Question: I've been trying to add a column to a database. I started using <URL>, but need to add another field in the table in the database called 'network'. I edited the code in a couple of places to do so. Registration works, but logging in does not.
I keep getting the error described in the title, along with a bunch of others:

I have been looking through some of the answers on StackOverflow and have tried as many as I could. I have deleted my database and my table and created it anew. I am using WAMP, so to restart from scratch, I uninstalled and reinstalled WAMP. I also uninstalled WAMP again and switched to XAMPP, but the problem stayed. The error won't go away. What else could it be? (Just to be clear, I am now using WAMP again.)
Please let me know if you need any more code. Thank you so much in advance for your help.
Here are the php files, in WAMP's 'www' folder, in my taxi_login_api folder:
'''
<?php
if (isset($_POST['tag']) && $_POST['tag'] != '') {
// get tag
$tag = $_POST['tag'];
// include db handler
require_once 'include/DB_Functions.php';
$db = new DB_Functions();
// response Array
$response = array("tag" => $tag, "success" => 0, "error" => 0);
// check for tag type
if ($tag == 'login') {
// Request type is check Login
$email = $_POST['email'];
$password = $_POST['password'];
// check for user
$user = $db->getUserByEmailAndPassword($email, $password);
if ($user != false) {
// user found
// echo json with success = 1
$response["success"] = 1;
$response["uid"] = $user["unique_id"];
$response["user"]["name"] = $user["name"];
$response["user"]["email"] = $user["email"];
$response["user"]["network"] = $user["network"];
$response["user"]["created_at"] = $user["created_at"];
$response["user"]["updated_at"] = $user["updated_at"];
echo json_encode($response);
} else {
// user not found
// echo json with error = 1
$response["error"] = 1;
$response["error_msg"] = "Incorrect email or password!";
echo json_encode($response);
}
} else if ($tag == 'register') {
// Request type is Register new user
$name = $_POST['name'];
$email = $_POST['email'];
$network = $_POST['network'];
$password = $_POST['password'];
// check if user is already existed
if ($db->isUserExisted($email)) {
// user is already existed - error response
$response["error"] = 2;
$response["error_msg"] = "User already existed";
echo json_encode($response);
} else {
// store user
$user = $db->storeUser($name, $email, $network, $password);
if ($user) {
// user stored successfully
$response["success"] = 1;
$response["uid"] = $user["unique_id"];
$response["user"]["name"] = $user["name"];
$response["user"]["email"] = $user["email"];
$response["user"]["network"] = $user["network"];
$response["user"]["created_at"] = $user["created_at"];
$response["user"]["updated_at"] = $user["updated_at"];
echo json_encode($response);
} else {
// user failed to store
$response["error"] = 1;
$response["error_msg"] = "Error occured in Registartion";
echo json_encode($response);
}
}
} else {
echo "Invalid Request";
}
} else {
echo "Access Denied";
}
?>
'''
www/taxi_login_api/include/DB_Functions.php:
'''
<?php
class DB_Functions {
private $db;
//put your code here
// constructor
function __construct() {
require_once 'DB_Connect.php';
// connecting to database
$this->db = new DB_Connect();
$this->db->connect();
}
// destructor
function __destruct() {
}
/**
* Storing new user
* returns user details
*/
public function storeUser($name, $email, $network, $password) {
$uuid = uniqid('', true);
$hash = $this->hashSSHA($password);
$encrypted_password = $hash["encrypted"]; // encrypted password
$salt = $hash["salt"]; // salt
$result = mysql_query("INSERT INTO users(unique_id, name, email, network, encrypted_password, salt, created_at) VALUES('$uuid', '$name', '$email', '$network', '$encrypted_password', '$salt', NOW())");
// check for successful store
if ($result) {
// get user details
$uid = mysql_insert_id(); // last inserted id
$result = mysql_query("SELECT * FROM users WHERE uid = $uid");
// return user details
return mysql_fetch_array($result);
} else {
return false;
}
}
/**
* Get user by email and password
*/
public function getUserByEmailAndPassword($email, $password) {
$result = mysql_query("SELECT * FROM users WHERE email = '$email'") or die(mysql_error());
// check for result
$no_of_rows = mysql_num_rows($result);
if ($no_of_rows > 0) {
$result = mysql_fetch_array($result);
$salt = $result['salt'];
$encrypted_password = $result['encrypted_password'];
$hash = $this->checkhashSSHA($salt, $password);
// check for password equality
if ($encrypted_password == $hash) {
// user authentication details are correct
return $result;
}
} else {
// user not found
return false;
}
}
/**
* Check user is existed or not
*/
public function isUserExisted($email) {
$result = mysql_query("SELECT email from users WHERE email = '$email'");
$no_of_rows = mysql_num_rows($result);
if ($no_of_rows > 0) {
// user existed
return true;
} else {
// user not existed
return false;
}
}
/**
* Encrypting password
* @param password
* returns salt and encrypted password
*/
public function hashSSHA($password) {
$salt = sha1(rand());
$salt = substr($salt, 0, 10);
$encrypted = base64_encode(sha1($password . $salt, true) . $salt);
$hash = array("salt" => $salt, "encrypted" => $encrypted);
return $hash;
}
/**
* Decrypting password
* @param salt, password
* returns hash string
*/
public function checkhashSSHA($salt, $password) {
$hash = base64_encode(sha1($password . $salt, true) . $salt);
return $hash;
}
}
?>
'''
DB_Connect:
'''
<?php
class DB_Connect {
// constructor
function __construct() {
}
// destructor
function __destruct() {
// $this->close();
}
// Connecting to database
public function connect() {
require_once 'include/config.php';
// connecting to mysql
$con = mysql_connect(DB_HOST, DB_USER, DB_PASSWORD);
// selecting database
mysql_select_db(DB_DATABASE);
// return database handler
return $con;
}
// Closing database connection
public function close() {
mysql_close();
}
}
?>
'''
LoginActivity:
'''
public class LoginActivity extends ActionBarActivity
{
private String email;
private String password;
private ActionBar actionBar;
// JSON Response node names
private static String KEY_SUCCESS = "success";
// private static String KEY_ERROR = "error";
// private static String KEY_ERROR_MSG = "error_msg";
private static String KEY_UID = "uid";
private static String KEY_NAME = "name";
private static String KEY_EMAIL = "email";
private static String KEY_NETWORK = "network";
private static String KEY_CREATED_AT = "created_at";
TextView loginErrorMsg;
public void submitLoginFields(View view)
{
Log.v("Testing", "submitLoginFields method");
final EditText emailField = (EditText) findViewById(R.id.emailEditTextLogin);
final EditText passwordField = (EditText) findViewById(R.id.passEditTextLogin);
loginErrorMsg = (TextView) findViewById(R.id.login_error);
email = emailField.getText().toString();
password = passwordField.getText().toString();
Log.v("Testing", "Login email: " + email);
Log.v("Testing", "Login Password: " + password);
new MyAsyncTask().execute(email, password);
}
private class MyAsyncTask extends AsyncTask<String, Void, JSONObject>
{
protected JSONObject doInBackground(String ... params)
{
UserFunctions userFunction = new UserFunctions();
if (params.length != 2)
return null;
JSONObject json = userFunction.loginUser(params[0], params[1]);
return json;
}
protected void onPostExecute(JSONObject json)
{
try
{
Log.v("Testing", "b");
if (json != null && json.getString(KEY_SUCCESS) != null)
{
Log.v("Testing", "c");
loginErrorMsg.setText("");
String res = json.getString(KEY_SUCCESS);
if(Integer.parseInt(res) == 1)
{
Log.v("Testing", "b");
// user successfully logged in
// Store user details in SQLite Database
UserDatabaseHandler db = new UserDatabaseHandler(getApplicationContext());
JSONObject json_user = json.getJSONObject("user");
// Clear all previous data in database
UserFunctions userFunction = new UserFunctions();
userFunction.logoutUser(getApplicationContext());
db.addUser(json_user.getString(KEY_NAME), json_user.getString(KEY_EMAIL), json_user.getString(KEY_NETWORK),
json.getString(KEY_UID), json_user.getString(KEY_CREATED_AT)); //TODO
// Launch Dashboard Screen
Intent dashboard = new Intent(getApplicationContext(), DashboardActivity.class);
// Close all views before launching Dashboard
dashboard.addFlags(Intent.FLAG_ACTIVITY_CLEAR_TOP);
startActivity(dashboard);
finish(); // Close login screen
}
else
{
// Error in login
loginErrorMsg.setText(R.string.error_message_login);
}
}
}
catch (JSONException e)
{
loginErrorMsg.setText("Server error. Please try again later.");
e.printStackTrace();
}
}
}
}
'''
UserFunctions.java:
'''
public class UserFunctions {
private JSONParser jsonParser;
// Testing in localhost using wamp or xampp
// use http://10.0.2.2/ to connect to your localhost ie http://localhost/
private static String loginURL = "http://10.0.2.2/taxi_login_api/";
private static String registerURL = "http://10.0.2.2/taxi_login_api/";
private static String login_tag = "login";
private static String register_tag = "register";
// constructor
public UserFunctions()
{
Log.v("Testing", "Calling UserFunctions constructor");
jsonParser = new JSONParser();
}
/**
* Method to make a login request.
* @param email
* @param password
* */
public JSONObject loginUser(String email, String password)
{
// Building parameters
List<NameValuePair> params = new ArrayList<NameValuePair>();
params.add(new BasicNameValuePair("tag", login_tag));
params.add(new BasicNameValuePair("email", email));
params.add(new BasicNameValuePair("password", password));
JSONObject json = jsonParser.getJSONFromUrl(loginURL, params);
return json;
}
/**
* Method to make a registration request.
* @param name
* @param email
* @param password
* */
public JSONObject registerUser(String name, String email, String network, String password) // TODO
{
// Building parameters
List<NameValuePair> params = new ArrayList<NameValuePair>();
params.add(new BasicNameValuePair("tag", register_tag));
params.add(new BasicNameValuePair("name", name));
params.add(new BasicNameValuePair("email", email));
params.add(new BasicNameValuePair("network", network)); // TODO
params.add(new BasicNameValuePair("password", password));
// getting JSON Object
JSONObject json = jsonParser.getJSONFromUrl(registerURL, params);
return json; // return json
}
/**
* Method to get login status. Returns true if logged in, false if not.
* */
public boolean isUserLoggedIn(Context context)
{
UserDatabaseHandler db = new UserDatabaseHandler(context);
int count = db.getRowCount();
if(count > 0) // user logged in
{
return true;
}
return false;
}
/**
* Method to logout user and reset database.
* */
public boolean logoutUser(Context context)
{
UserDatabaseHandler db = new UserDatabaseHandler(context);
db.resetTables();
return true;
}
}
'''
UserDatabaseHandler:
'''
public class UserDatabaseHandler extends SQLiteOpenHelper
{
private static final int DATABASE_VERSION = 1;
private static final String DATABASE_NAME = "user_db";
private static final String TABLE_LOGIN = "login";
private static final String KEY_ID = "id";
private static final String KEY_NAME = "name";
private static final String KEY_EMAIL = "email";
private static final String KEY_NETWORK = "network"; // TODO
private static final String KEY_UID = "uid";
private static final String KEY_CREATED_AT = "created_at";
public UserDatabaseHandler(Context context)
{
super(context, DATABASE_NAME, null, DATABASE_VERSION);
}
// Creating Tables
@Override
public void onCreate(SQLiteDatabase db)
{
String CREATE_LOGIN_TABLE = "CREATE TABLE " + TABLE_LOGIN + "("
+ KEY_ID + " INTEGER PRIMARY KEY,"
+ KEY_NAME + " TEXT,"
+ KEY_EMAIL + " TEXT UNIQUE,"
+ KEY_NETWORK + " TEXT,"
+ KEY_UID + " TEXT,"
+ KEY_CREATED_AT + " TEXT" + ");"; // TODO
db.execSQL(CREATE_LOGIN_TABLE);
}
// Upgrading database
@Override
public void onUpgrade(SQLiteDatabase db, int oldVersion, int newVersion)
{
// Drop older table if existed
db.execSQL("DROP TABLE IF EXISTS " + TABLE_LOGIN);
// Create tables again
onCreate(db);
}
/**
* Storing user details in database
* */
public void addUser(String name, String email, String network, String uid, String created_at)
{
SQLiteDatabase db = this.getWritableDatabase();
ContentValues values = new ContentValues();
values.put(KEY_NAME, name); // Name
values.put(KEY_EMAIL, email); // Email
values.put(KEY_NETWORK, network); // TODO
values.put(KEY_UID, uid); // Email
values.put(KEY_CREATED_AT, created_at); // Created at
// Inserting Row
db.insert(TABLE_LOGIN, null, values);
db.close(); // Closing database connection
}
/**
* Getting user data from database
* */
public HashMap<String, String> getUserDetails()
{
HashMap<String,String> user = new HashMap<String,String>();
String selectQuery = "SELECT * FROM " + TABLE_LOGIN;
SQLiteDatabase db = this.getReadableDatabase();
Cursor cursor = db.rawQuery(selectQuery, null);
// Move to first row
cursor.moveToFirst();
if(cursor.getCount() > 0)
{
user.put("name", cursor.getString(1));
user.put("email", cursor.getString(2));
user.put("network", cursor.getString(3)); // TODO
user.put("uid", cursor.getString(4));
user.put("created_at", cursor.getString(5));
}
cursor.close();
db.close();
return user;
}
/**
* Getting user login status
* return true if rows are there in table
* */
public int getRowCount()
{
String countQuery = "SELECT * FROM " + TABLE_LOGIN;
SQLiteDatabase db = this.getReadableDatabase();
Cursor cursor = db.rawQuery(countQuery, null);
int rowCount = cursor.getCount();
db.close();
cursor.close();
return rowCount;
}
/**
* Re crate database
* Delete all tables and create them again
* */
public void resetTables()
{
SQLiteDatabase db = this.getWritableDatabase();
db.delete(TABLE_LOGIN, null, null); // Delete all rows
db.close();
}
}
'''
JSONParser.java:
'''
public class JSONParser
{
static InputStream is = null;
static JSONObject jObj = null;
static String json = "";
public JSONObject getJSONFromUrl(String url, List<NameValuePair> params)
{
Log.v("Testing", "JSONParser class, getJSONFromUrl method");
// Making HTTP request
try {
DefaultHttpClient httpClient = new DefaultHttpClient();
HttpPost httpPost = new HttpPost(url);
httpPost.setEntity(new UrlEncodedFormEntity(params));
HttpResponse httpResponse = httpClient.execute(httpPost);
HttpEntity httpEntity = httpResponse.getEntity();
is = httpEntity.getContent();
} catch (UnsupportedEncodingException e) {
e.printStackTrace();
} catch (ClientProtocolException e) {
e.printStackTrace();
} catch (IOException e) {
e.printStackTrace();
}
try {
BufferedReader reader = new BufferedReader(new
InputStreamReader(is, "iso-8859-1"), 8);
StringBuilder sb = new StringBuilder();
String line = null;
while ((line = reader.readLine()) != null) {
sb.append(line + "n");
}
is.close();
json = sb.toString();
Log.e("JSON", json);
} catch (Exception e) {
Log.e("Buffer Error", "Error converting result " + e.toString());
}
// try parse the string to a JSON object
try {
jObj = new JSONObject(json);
} catch (JSONException e) {
Log.e("JSON Parser", "Error parsing data " + e.toString());
}
return jObj; // return JSON String
}
}
'''
I hope I didn't paste too much; I just figured too much is better than too little. Again thank you; I have been stuck on this for two days now and am out of ideas to try. I don't know how to further restart the database, even though that seems to have solved some others' problems with regards to this error.
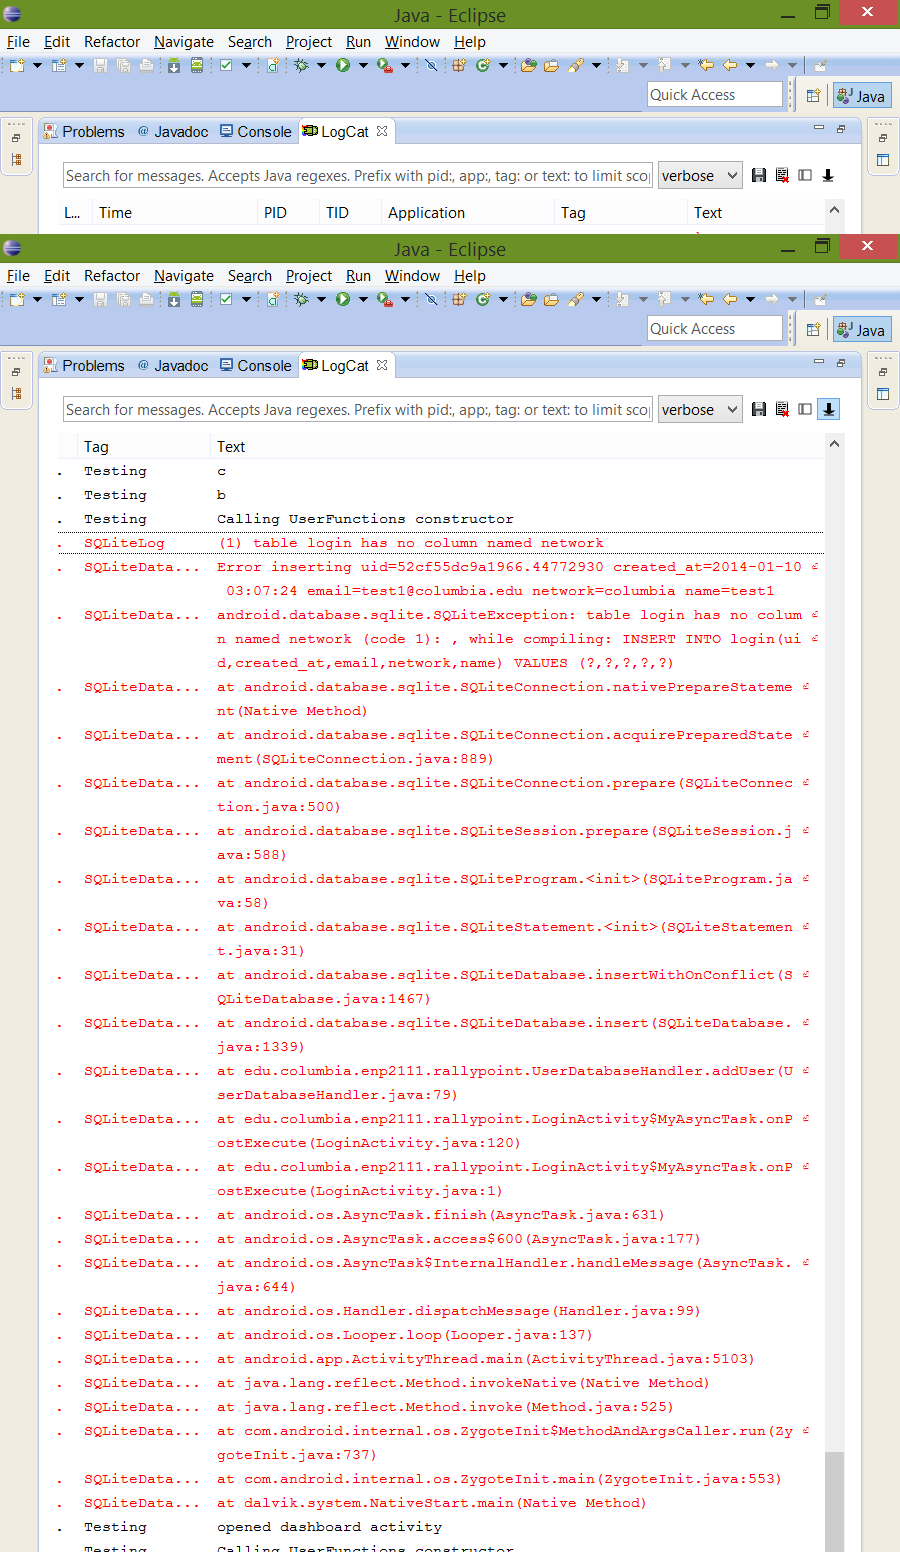
Answer: 'SQLiteOpenHelper' calls your 'onCreate()' only when the database file does not exist. If you modify the table schema in the database helper, you'll have to make sure any existing database file is also updated.
During development, the easiest way is to simply force database creation by deleting the database file. This can be accomplished by uninstalling the application, or clearing application data in app manager.